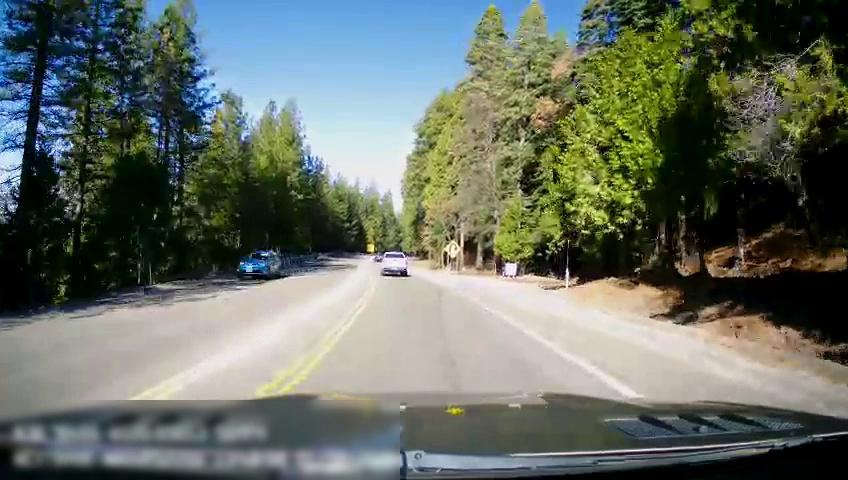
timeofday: Day
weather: Sunny
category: Drivable Space
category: Vehicles | Car
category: Vehicles | Truck
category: Lanes | Alternate Lane
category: Lanes | Current Lane
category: Lanes | Current Lane
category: Traffic | Signs
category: Traffic | Signs